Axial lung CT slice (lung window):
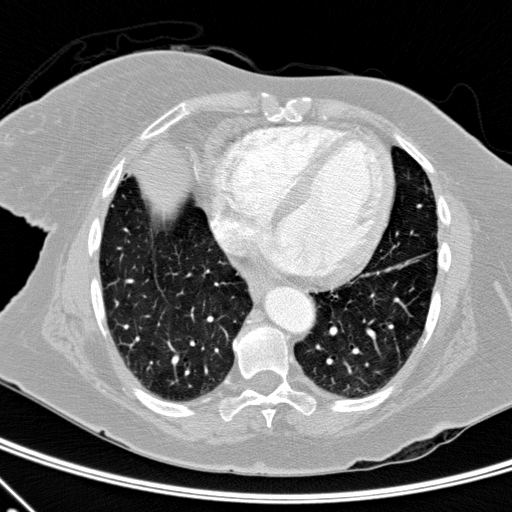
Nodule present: no